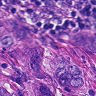
Metastatic tissue present: yes